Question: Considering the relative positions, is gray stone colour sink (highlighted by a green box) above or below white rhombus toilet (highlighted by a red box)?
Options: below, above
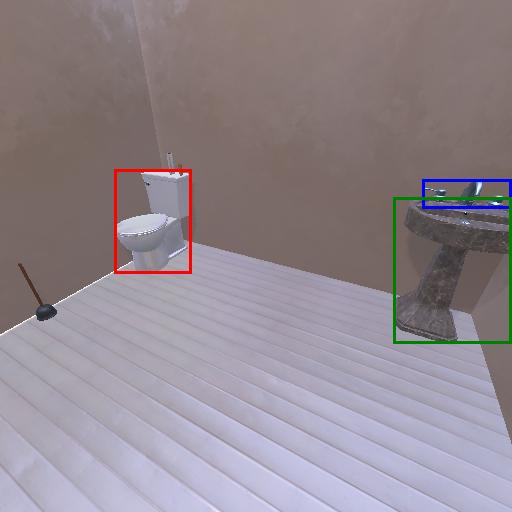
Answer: below